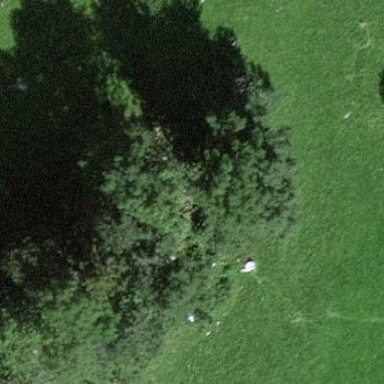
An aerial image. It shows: Forest area.